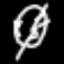
Label: leaf